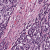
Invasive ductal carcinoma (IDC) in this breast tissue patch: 1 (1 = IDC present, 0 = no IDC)